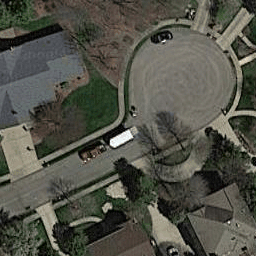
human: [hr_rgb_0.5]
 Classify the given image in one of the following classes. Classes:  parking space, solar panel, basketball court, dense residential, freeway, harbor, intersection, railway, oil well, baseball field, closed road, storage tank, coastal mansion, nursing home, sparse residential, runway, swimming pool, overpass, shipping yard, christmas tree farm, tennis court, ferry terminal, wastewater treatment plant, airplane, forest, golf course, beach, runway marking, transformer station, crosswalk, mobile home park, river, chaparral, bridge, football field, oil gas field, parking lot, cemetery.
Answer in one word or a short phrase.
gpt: closed road